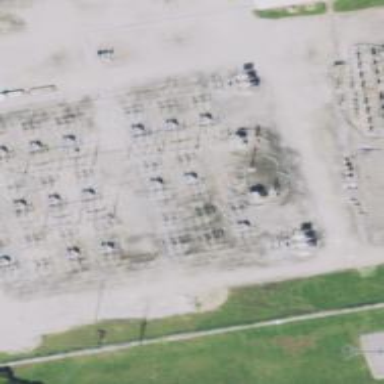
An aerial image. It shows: Switch for power supply.